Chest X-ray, PA view. Patient: 76 years old, sex F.
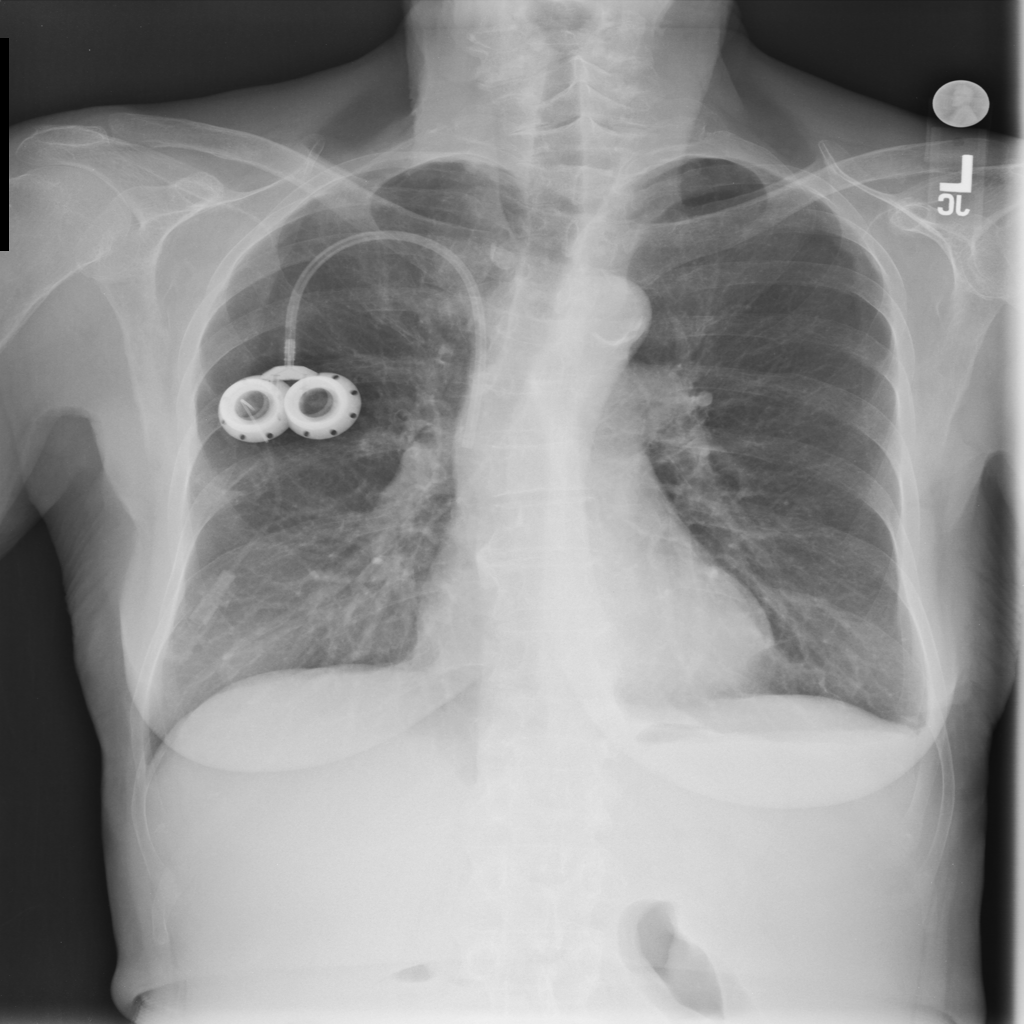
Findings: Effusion